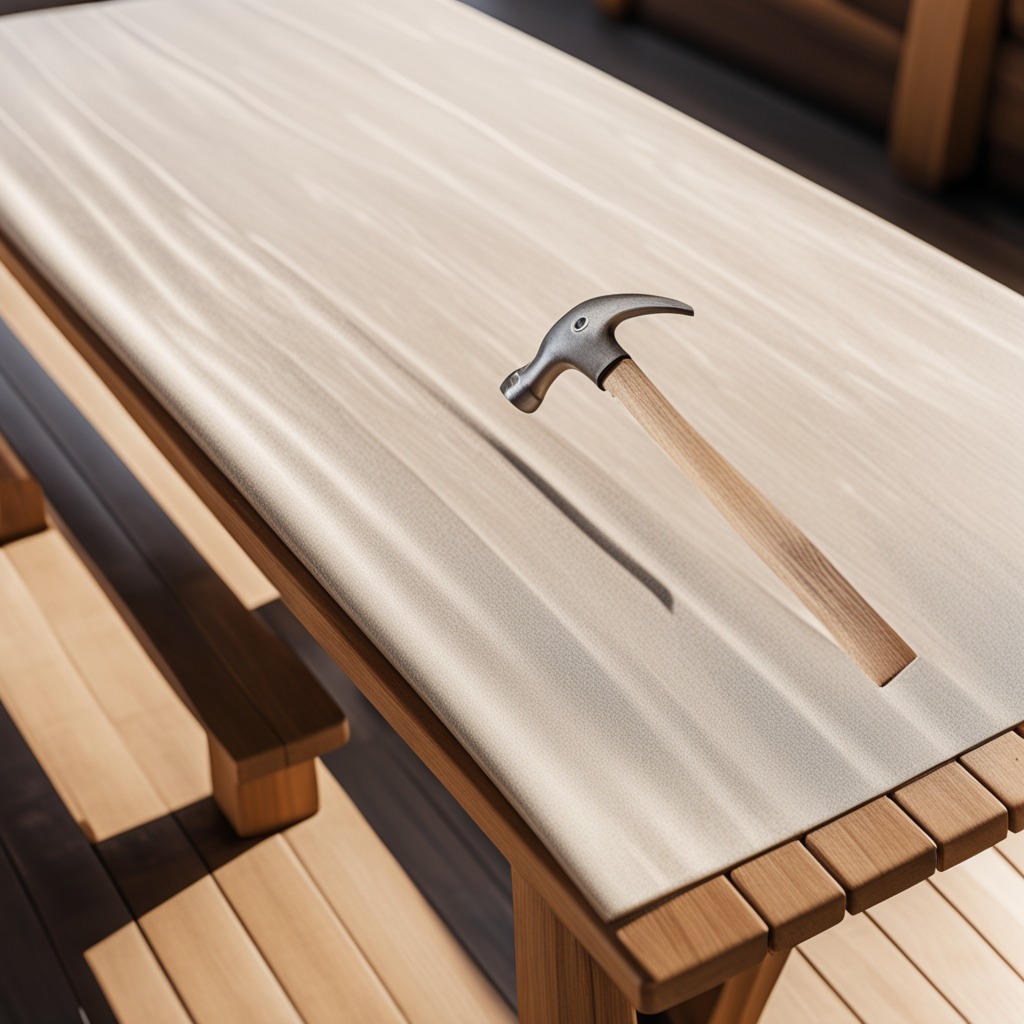
A hammer is lying on a wooden table in an outdoor workshop during daytime bright natural light soft shadows worn but beneath the cloth.